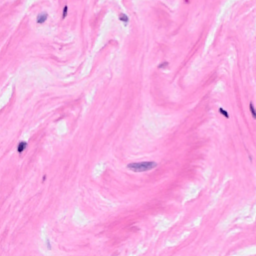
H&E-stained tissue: Breast